Question: I am working on some android (on windows OS) project and I don't want to submit the generated files. I created '.gitignore' file in my root dir with notepad and added to it this lines:
'''
Shale/bin/classes/com/shale/activities/
Shale/gen/com/shale/activities/
'''
but when I am running in the cmd 'git status' I see this:

What should I do for make git ignore this?
I know that git reading the '.gitignore' file, because I have create a text file 'test.txt' and added it to the .'gitignore' and git ignored it.
Thanks
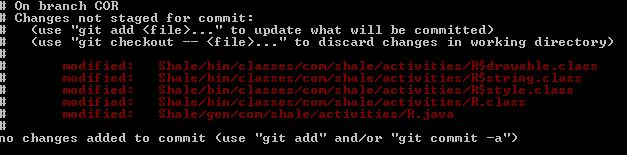
Answer: It seems like you've committed the files before adding them to .gitignore. Try to remove them with the command (it won't delete your files):
'''
git rm --cached <your-files>
'''
Commit your changes, and from now on, git should ignore any changes to your files.
Additionally you can also check out the <URL>.